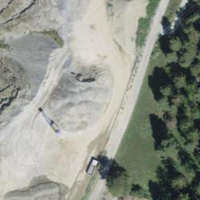
EUNIS habitat code: 56
Species observed at this site:
Rhamnus cathartica